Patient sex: M
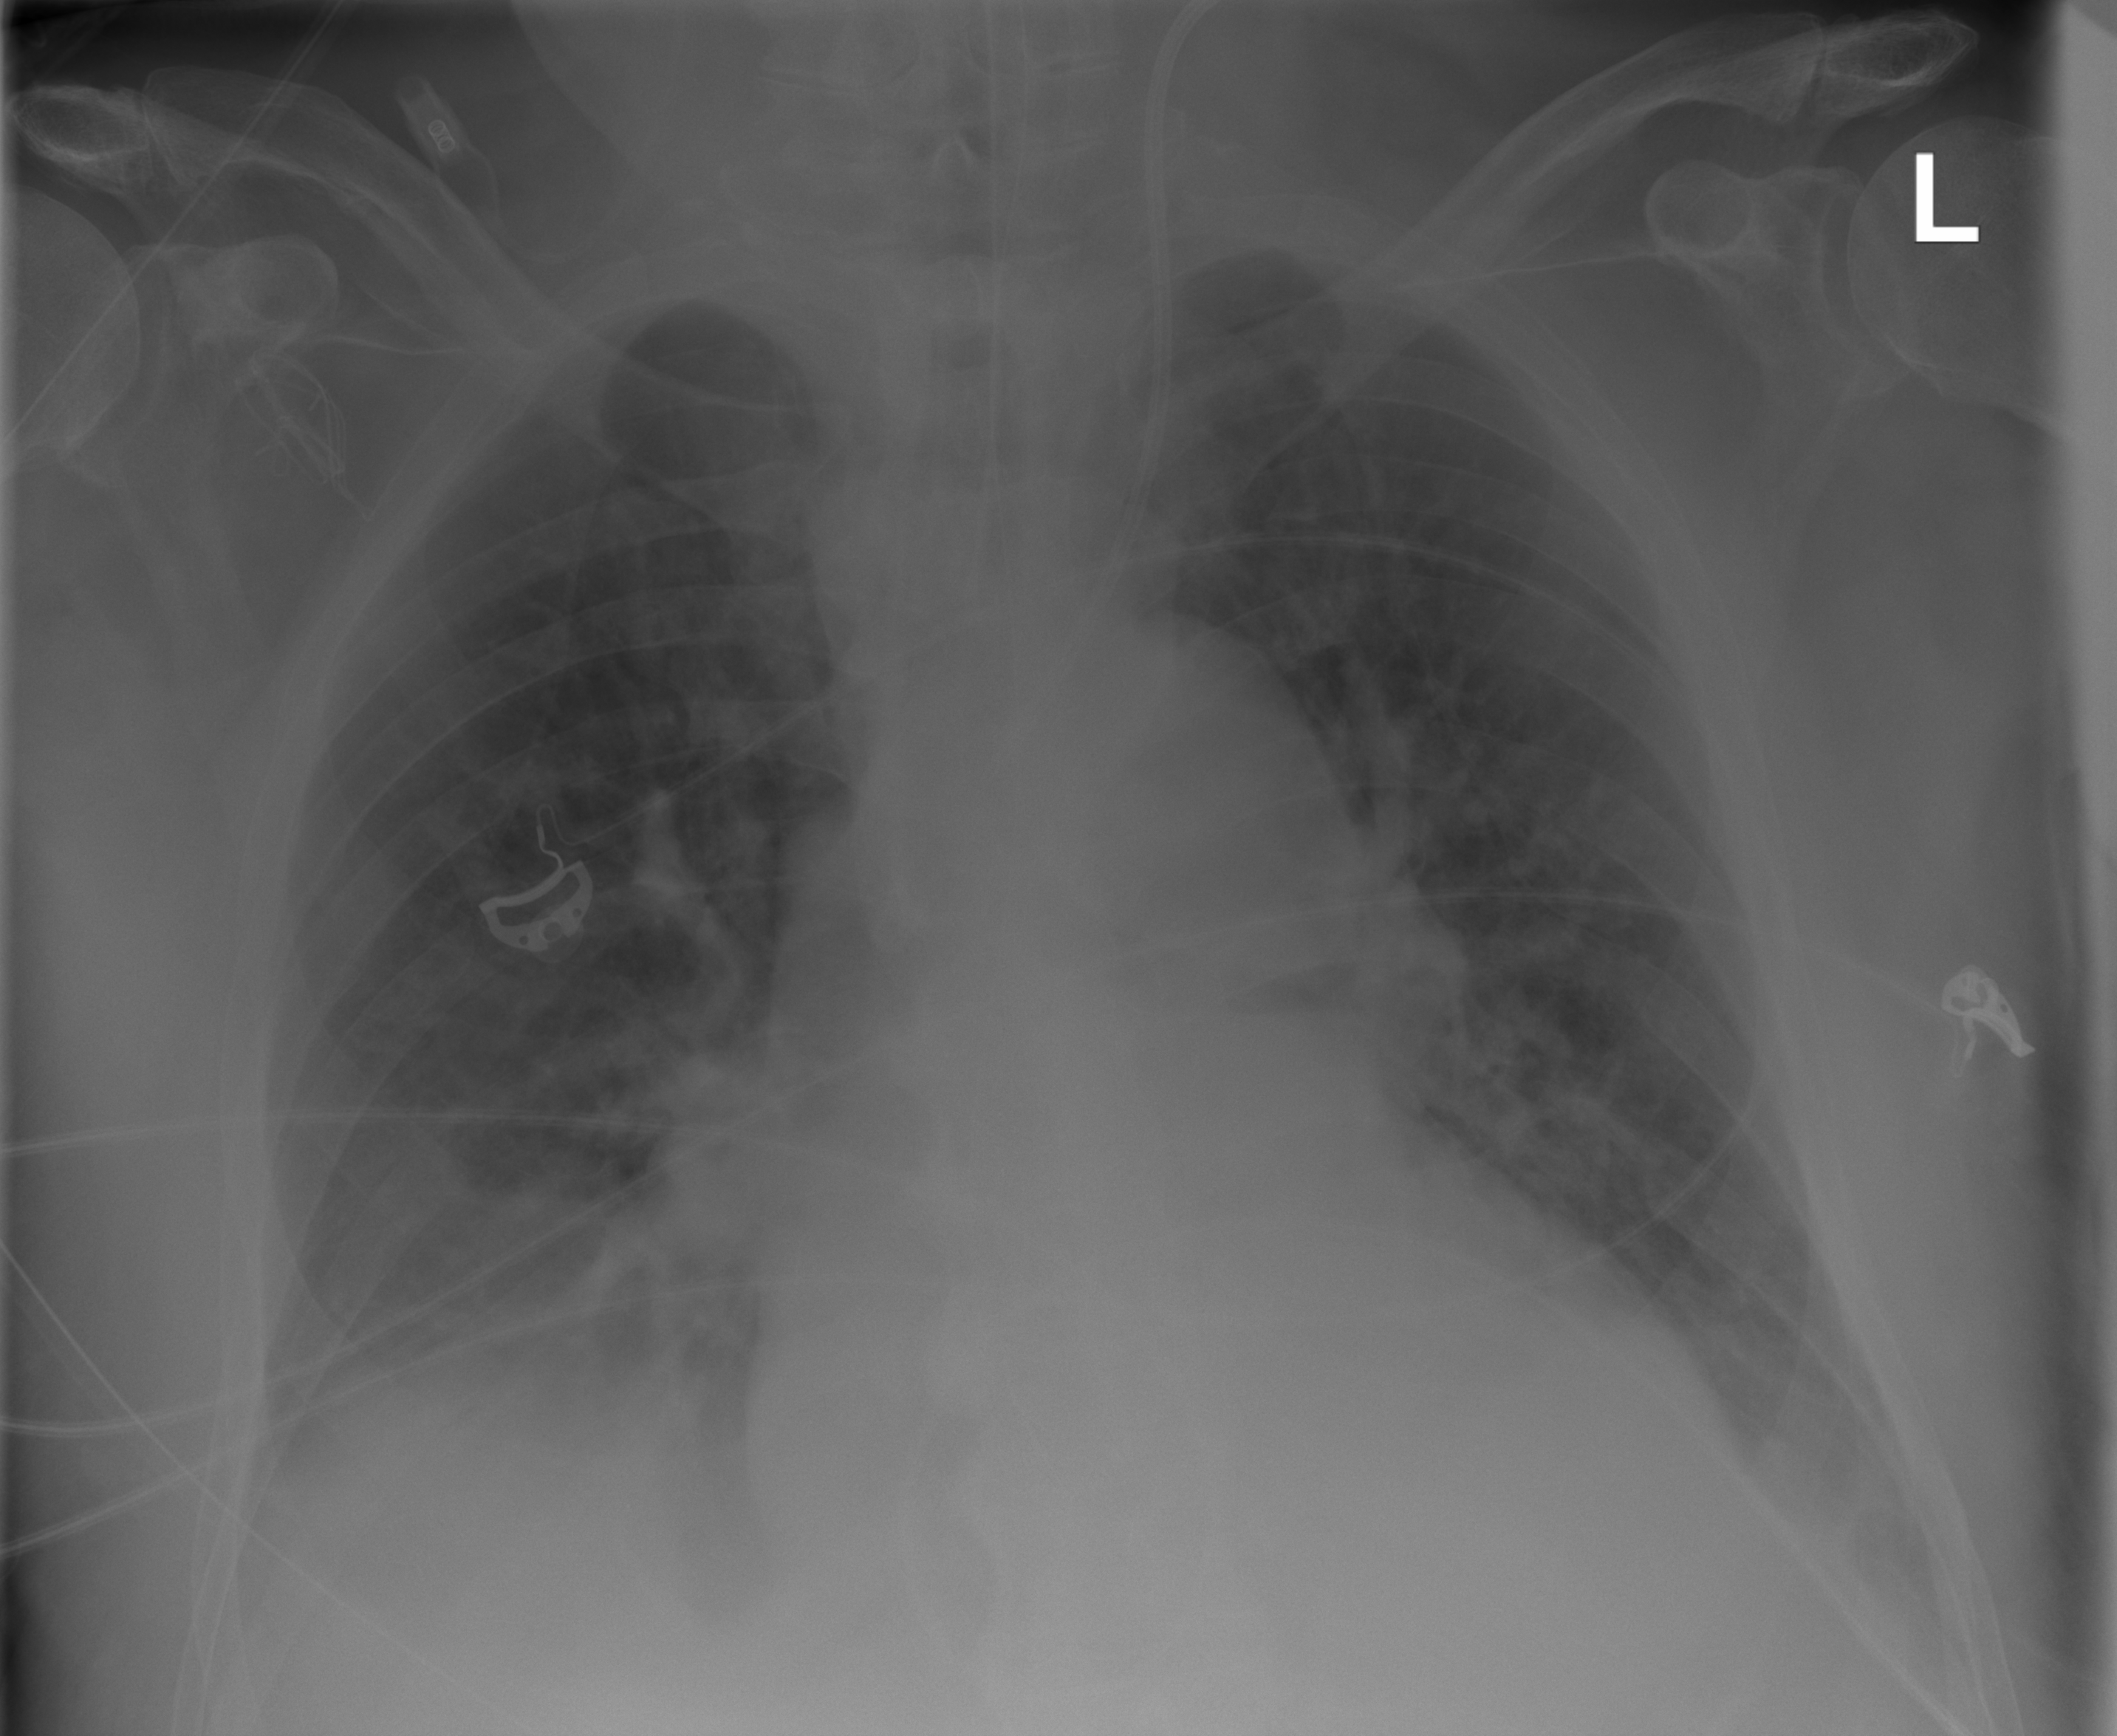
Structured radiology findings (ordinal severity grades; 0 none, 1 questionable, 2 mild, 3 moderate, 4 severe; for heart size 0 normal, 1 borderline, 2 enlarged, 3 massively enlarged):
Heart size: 2
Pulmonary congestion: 2
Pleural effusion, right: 2
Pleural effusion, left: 2
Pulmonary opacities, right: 0
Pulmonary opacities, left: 0
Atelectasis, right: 2
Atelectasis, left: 2